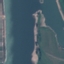
Land use / land cover: River